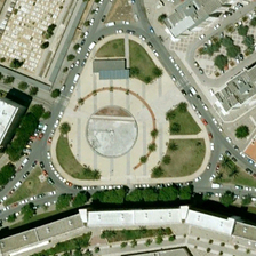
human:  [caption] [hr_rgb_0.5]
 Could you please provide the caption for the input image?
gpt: Some buildings and several green trees surround a triangular square.

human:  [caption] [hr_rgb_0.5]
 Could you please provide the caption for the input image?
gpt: Some buildings and several green trees are around a triangular square.

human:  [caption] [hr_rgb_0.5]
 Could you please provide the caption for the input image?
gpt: Some buildings and trees surround the square.

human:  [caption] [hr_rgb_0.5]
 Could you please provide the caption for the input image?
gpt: Some buildings and some green trees are around triangular squares.

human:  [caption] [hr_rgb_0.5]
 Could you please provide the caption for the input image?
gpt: Some buildings and several green trees are to the REDOR of a triangular square.